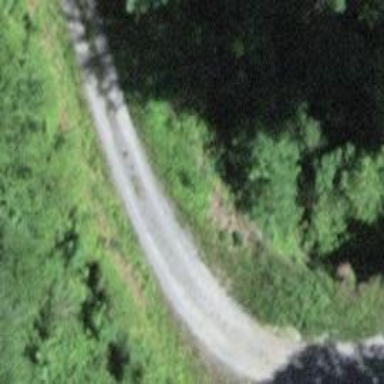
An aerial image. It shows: Gravel track with grade 2 quality.